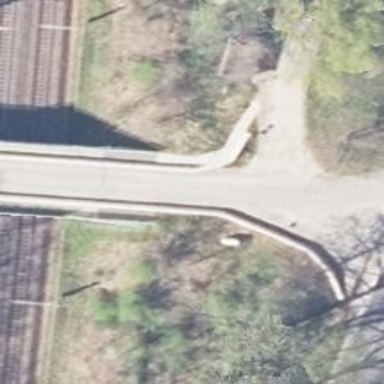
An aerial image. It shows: Emergency access point on the road.